Interaction volume radius: 5 \u00c5
Interaction volume height: 10 \u00c5
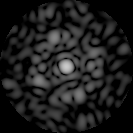
Disorder parameter: 0.8121